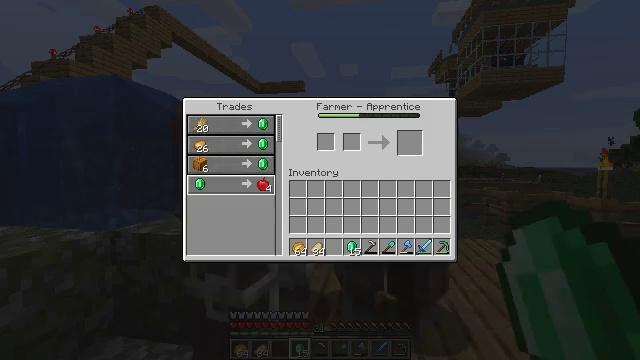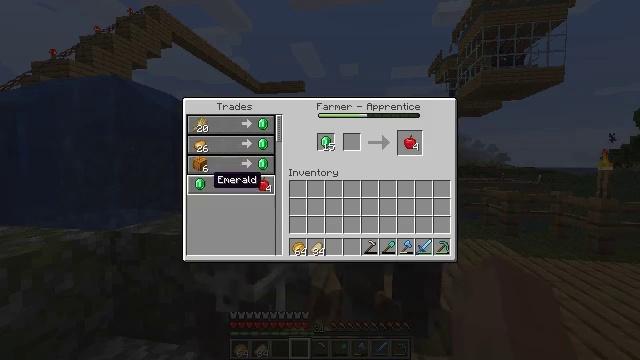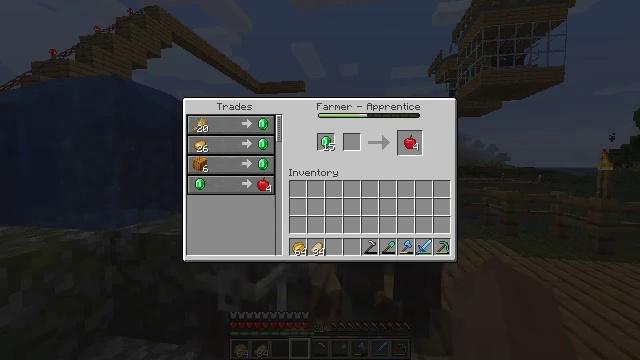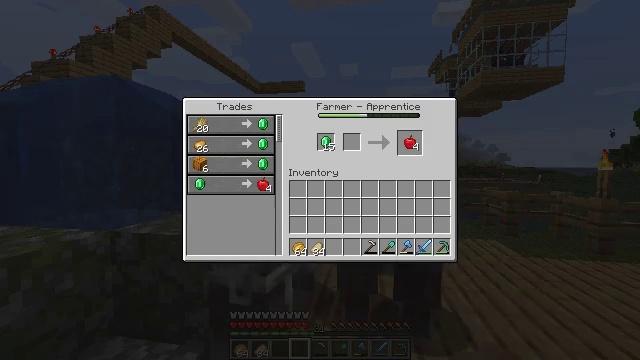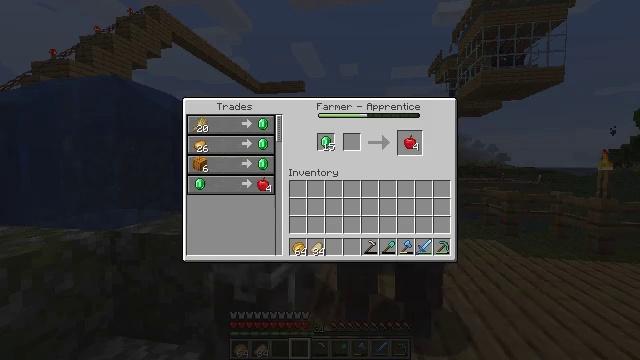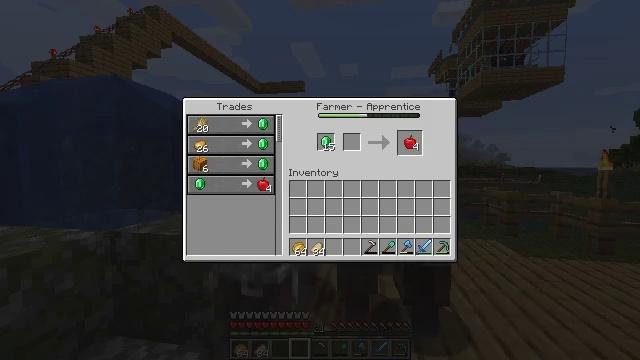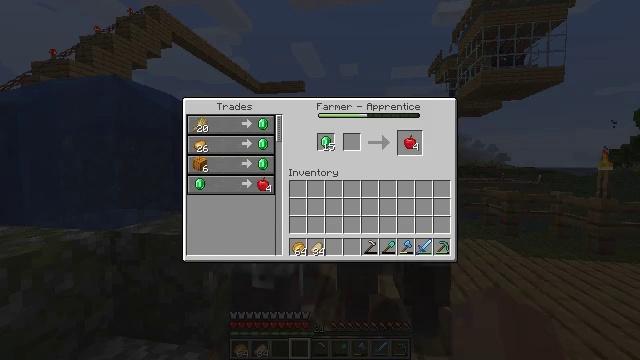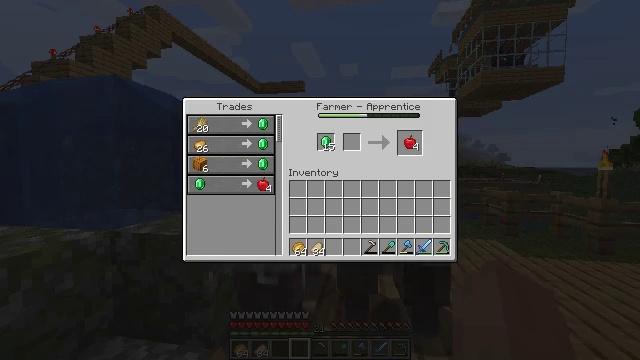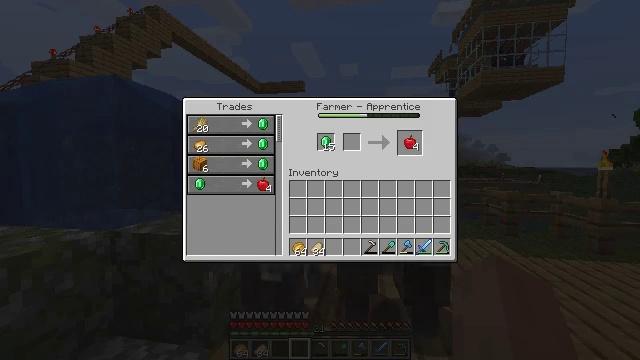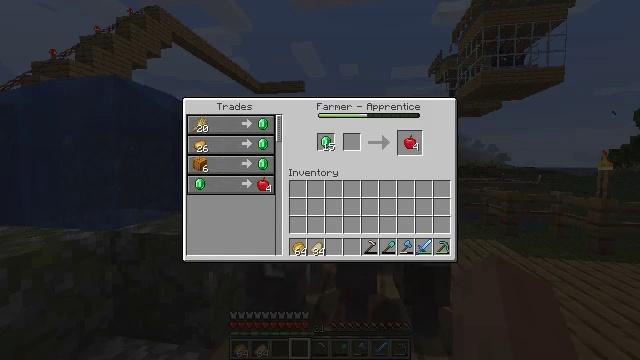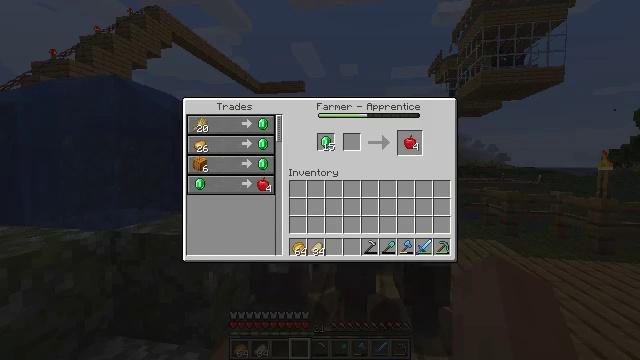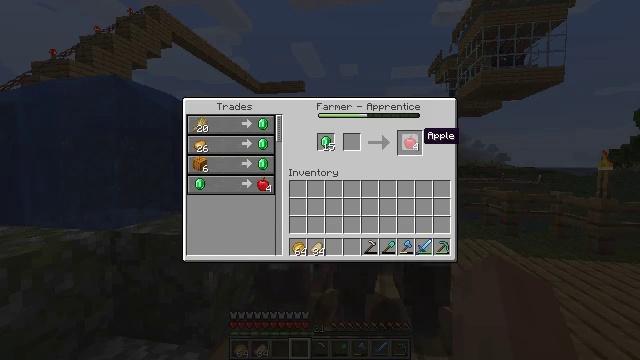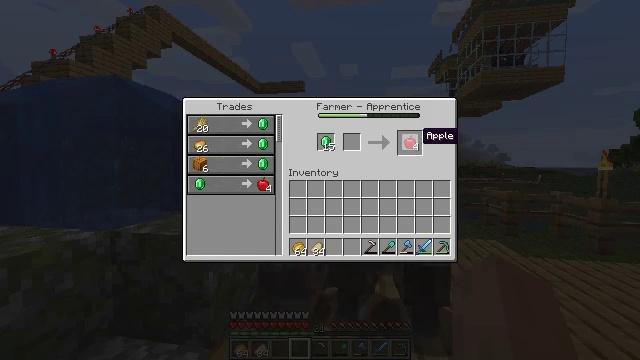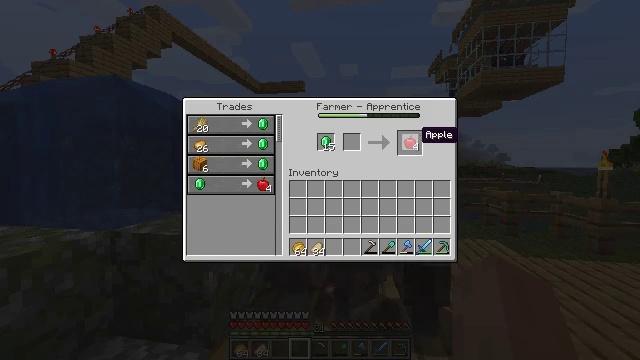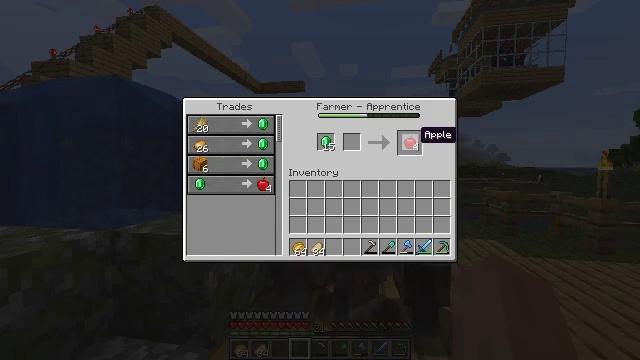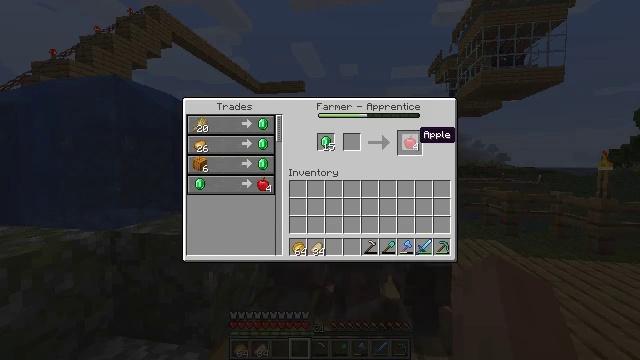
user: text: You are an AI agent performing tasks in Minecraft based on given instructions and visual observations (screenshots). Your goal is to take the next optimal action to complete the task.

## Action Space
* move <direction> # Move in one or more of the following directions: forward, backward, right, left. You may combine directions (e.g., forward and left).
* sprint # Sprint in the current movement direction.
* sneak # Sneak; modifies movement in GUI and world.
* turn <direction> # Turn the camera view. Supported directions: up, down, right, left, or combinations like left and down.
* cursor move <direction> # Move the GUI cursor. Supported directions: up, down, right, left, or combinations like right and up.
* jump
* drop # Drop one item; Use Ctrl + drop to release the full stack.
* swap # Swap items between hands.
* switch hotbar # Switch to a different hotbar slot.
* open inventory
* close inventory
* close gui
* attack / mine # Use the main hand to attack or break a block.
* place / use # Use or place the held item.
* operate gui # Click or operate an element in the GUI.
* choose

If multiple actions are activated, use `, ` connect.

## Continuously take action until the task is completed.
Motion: motion action
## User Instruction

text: Produce an apple from the crafting grid.
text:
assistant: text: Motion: sneak, operate gui, open gui
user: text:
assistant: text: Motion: sneak, cursor move right and up, operate gui
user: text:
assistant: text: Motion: sneak
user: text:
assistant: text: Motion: sneak
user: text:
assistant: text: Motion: sneak
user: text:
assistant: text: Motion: sneak
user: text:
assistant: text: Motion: sneak
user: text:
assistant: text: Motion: sneak
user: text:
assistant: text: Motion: sneak
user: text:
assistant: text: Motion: sneak
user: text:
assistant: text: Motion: sneak
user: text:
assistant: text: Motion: sneak
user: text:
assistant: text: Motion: sneak
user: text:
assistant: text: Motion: sneak
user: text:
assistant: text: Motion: sneak
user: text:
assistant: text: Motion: sneak
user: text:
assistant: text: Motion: sneak
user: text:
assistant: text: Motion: sneak
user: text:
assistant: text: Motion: sneak, operate gui
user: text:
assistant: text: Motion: sneak, operate gui
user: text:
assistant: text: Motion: sneak
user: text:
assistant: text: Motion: sneak
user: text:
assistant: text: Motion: sneak
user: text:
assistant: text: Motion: sneak